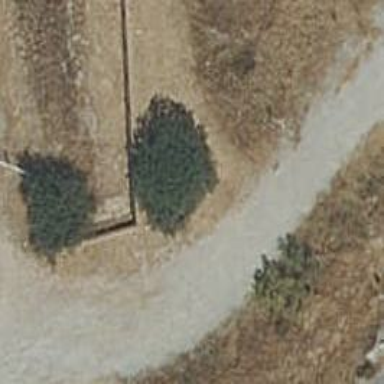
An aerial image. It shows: Wall is shown in the image.